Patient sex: M
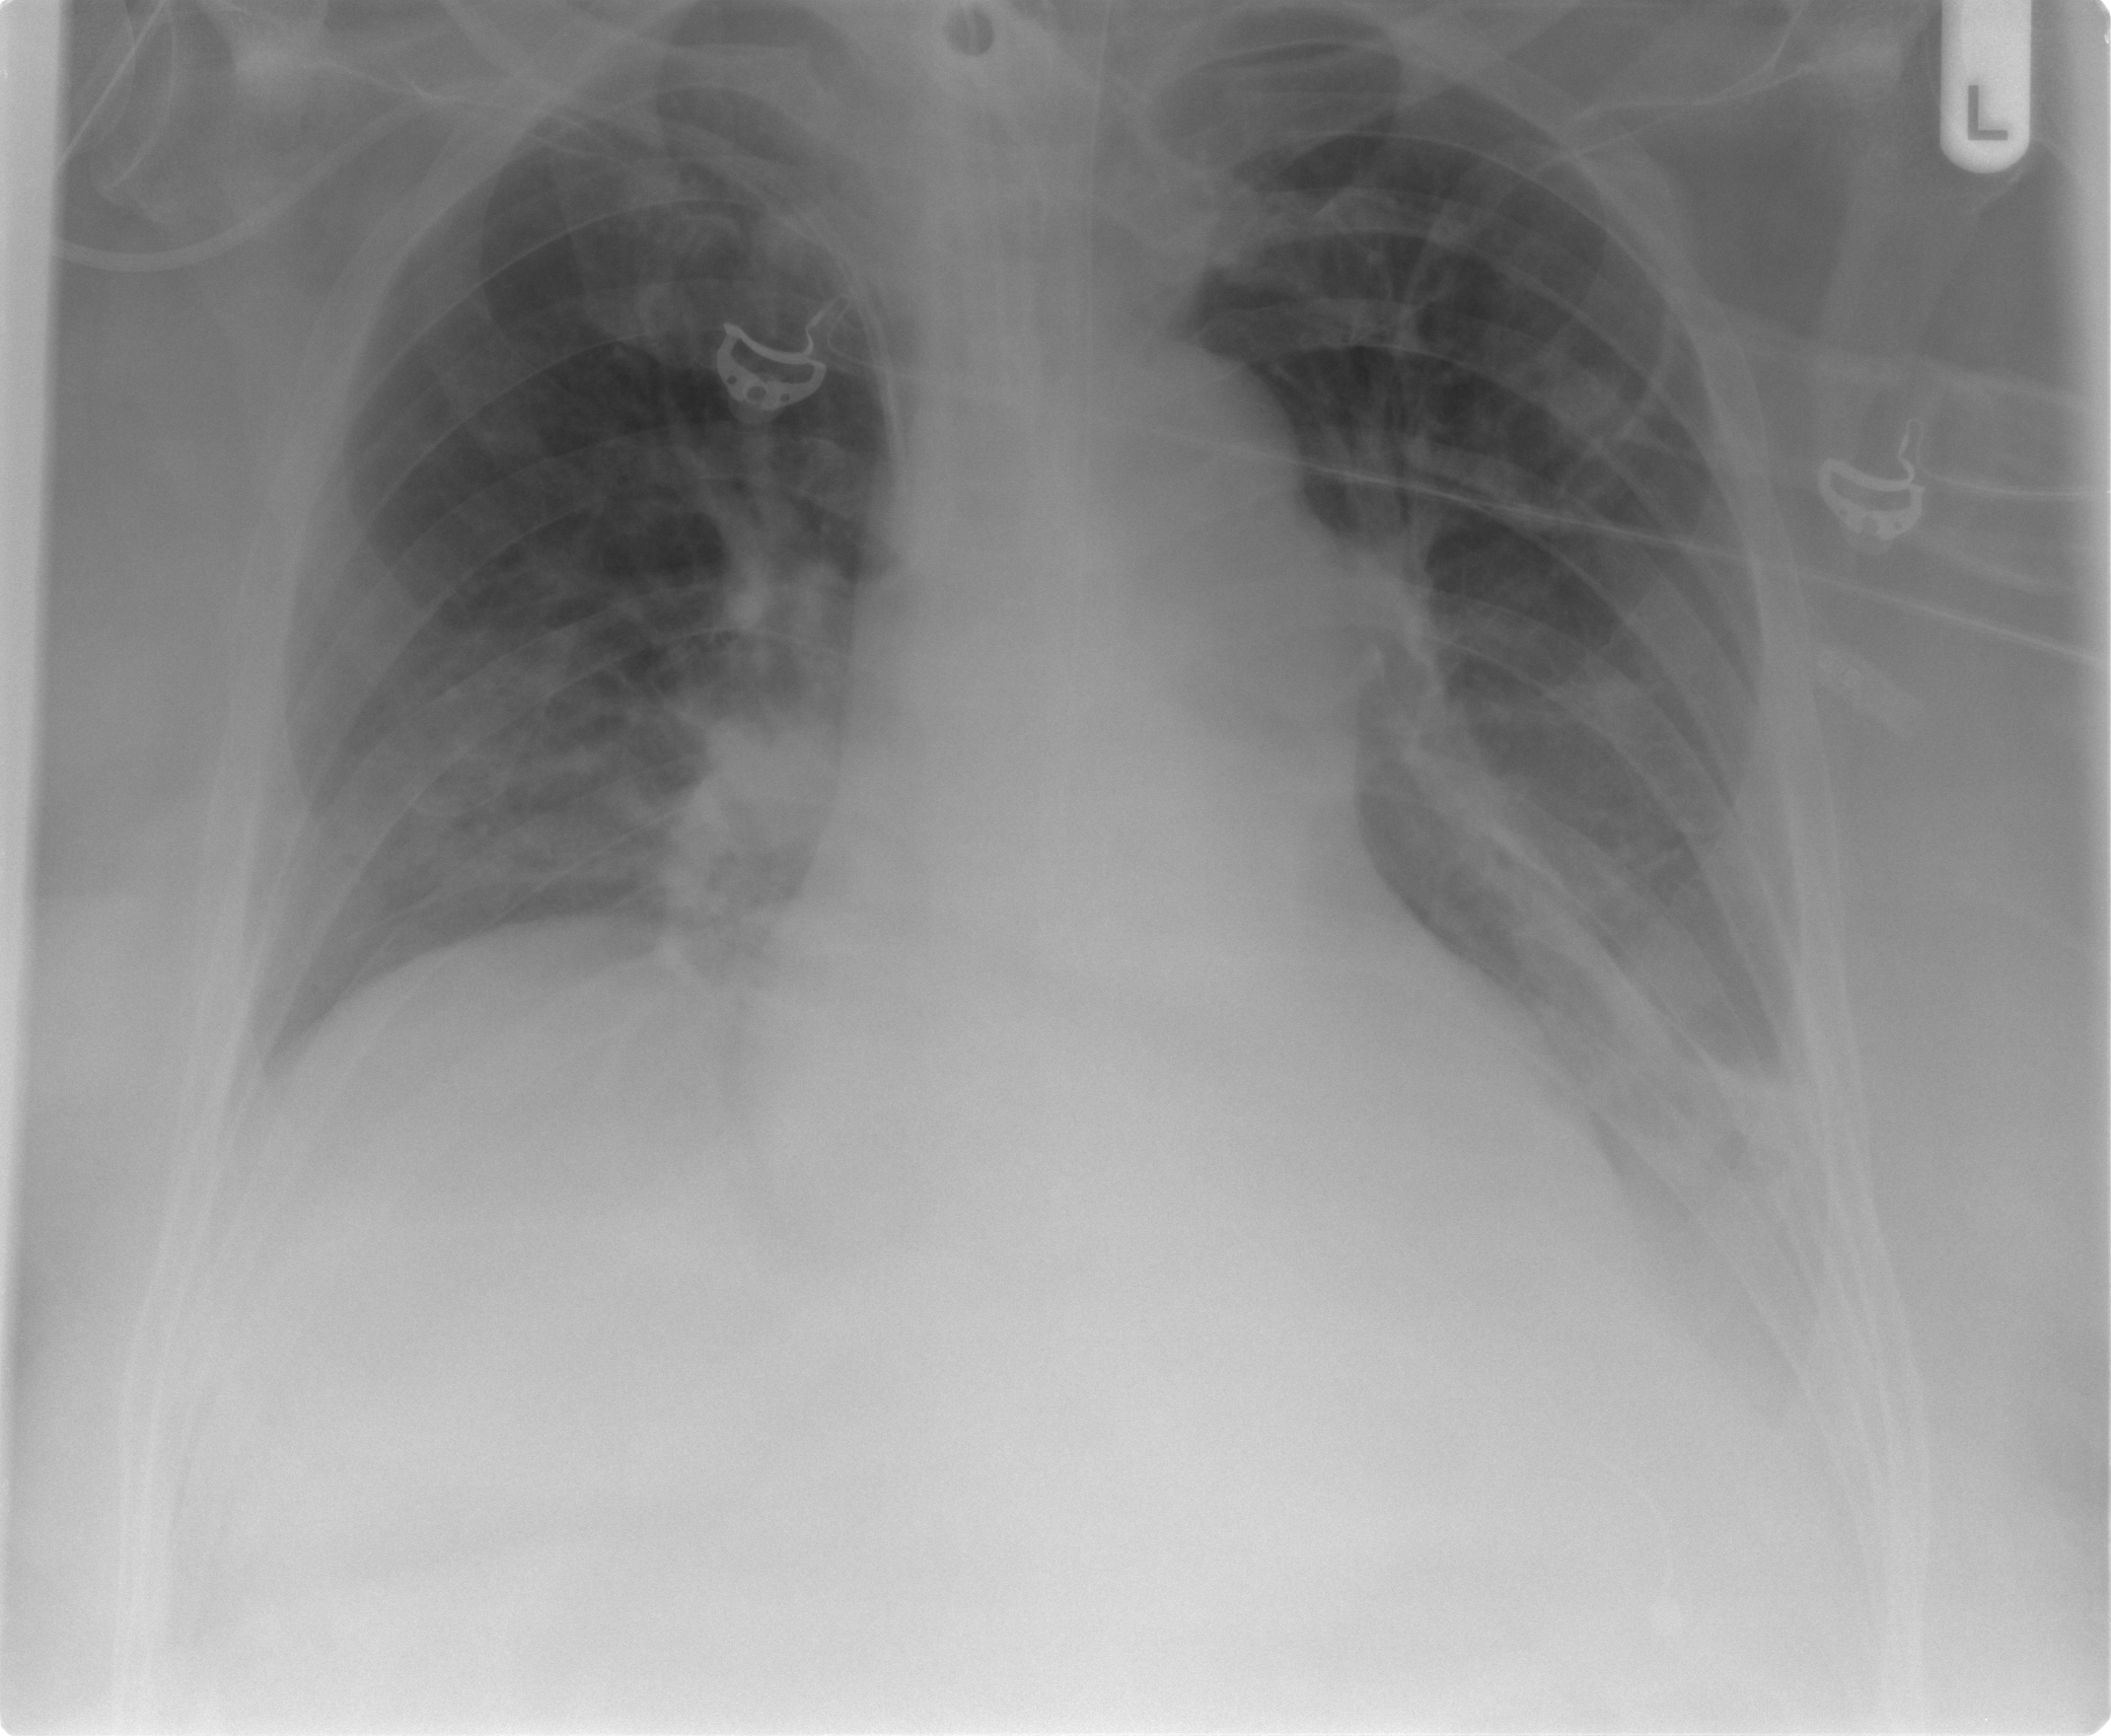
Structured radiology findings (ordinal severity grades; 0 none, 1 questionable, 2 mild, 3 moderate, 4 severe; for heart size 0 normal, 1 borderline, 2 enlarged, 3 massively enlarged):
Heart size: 0
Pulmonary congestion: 0
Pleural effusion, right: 0
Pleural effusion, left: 2
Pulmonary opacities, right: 0
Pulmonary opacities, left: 0
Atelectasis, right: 0
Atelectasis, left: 2